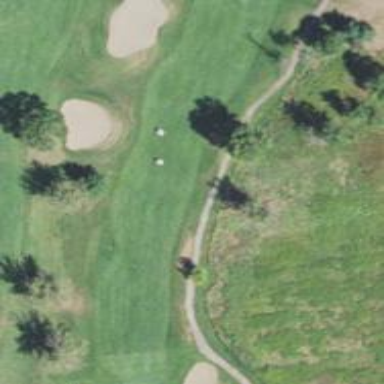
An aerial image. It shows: Path for both roads and golfers.